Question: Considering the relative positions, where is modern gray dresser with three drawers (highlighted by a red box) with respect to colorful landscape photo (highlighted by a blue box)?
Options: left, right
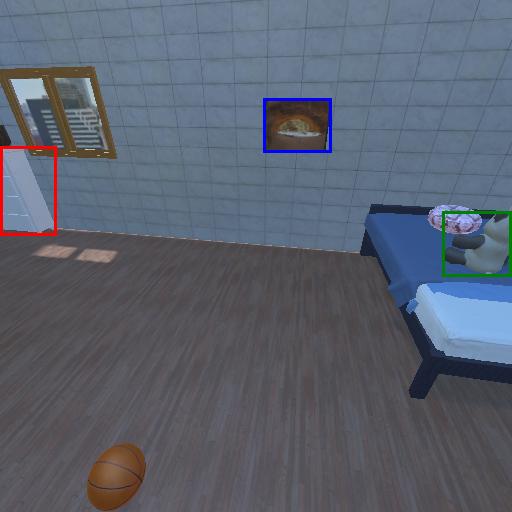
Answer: left